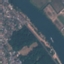
Land use / land cover class: River